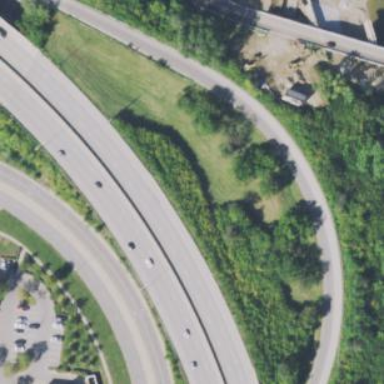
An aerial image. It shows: Motorway with embankment.